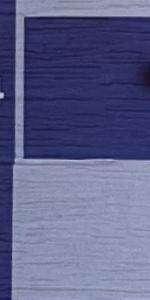
Label: Empty